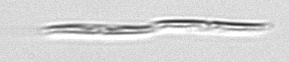
Label: Pseudo-nitzschia